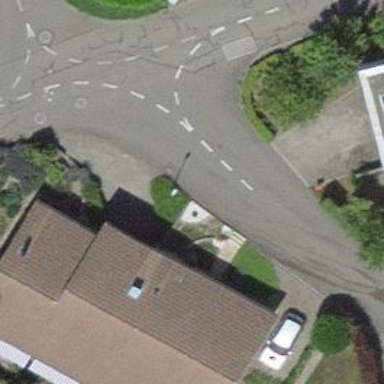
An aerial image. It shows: Residential road with asphalt surface.